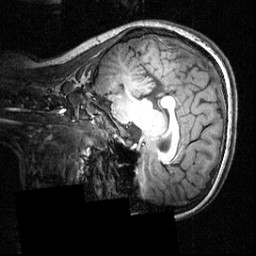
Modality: T1w
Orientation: sagittal
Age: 18
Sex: female
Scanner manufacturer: siemens
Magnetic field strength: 3.951 T
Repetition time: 1.5 s
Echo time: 0.00335 s